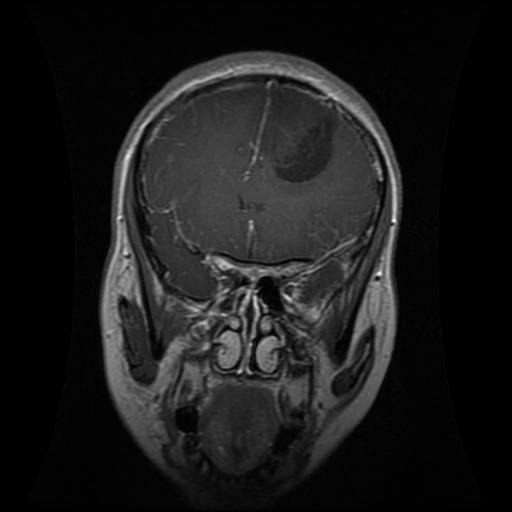
Label: glioma